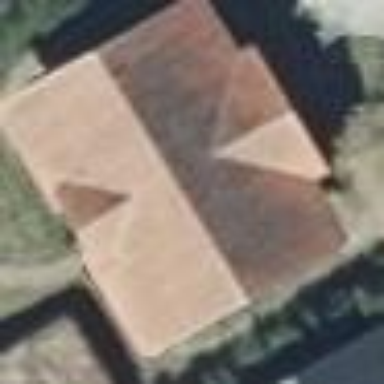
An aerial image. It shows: House with gabled roof oriented along the length of the building.